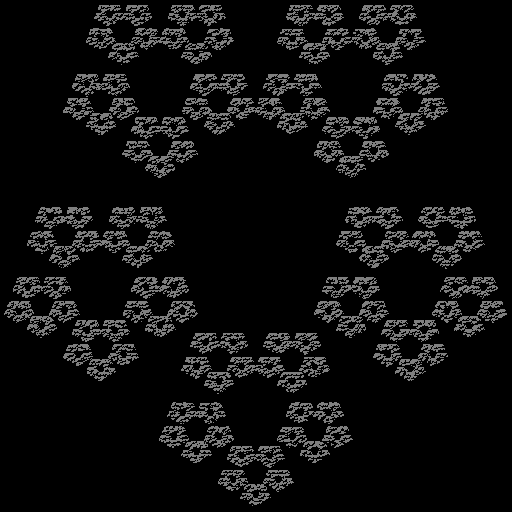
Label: sierpinski_pentagon